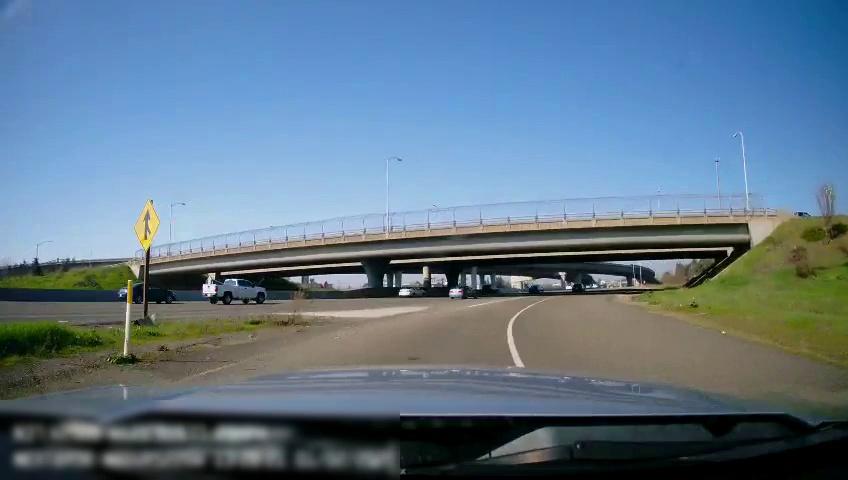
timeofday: Day
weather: Sunny
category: Drivable Space
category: Vehicles | Truck
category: Vehicles | Car
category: Vehicles | SUV
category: Vehicles | Car
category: Vehicles | Car
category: Vehicles | Car
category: Lanes | Current Lane
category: Lanes | Alternate Lane
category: Traffic | Signs